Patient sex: M
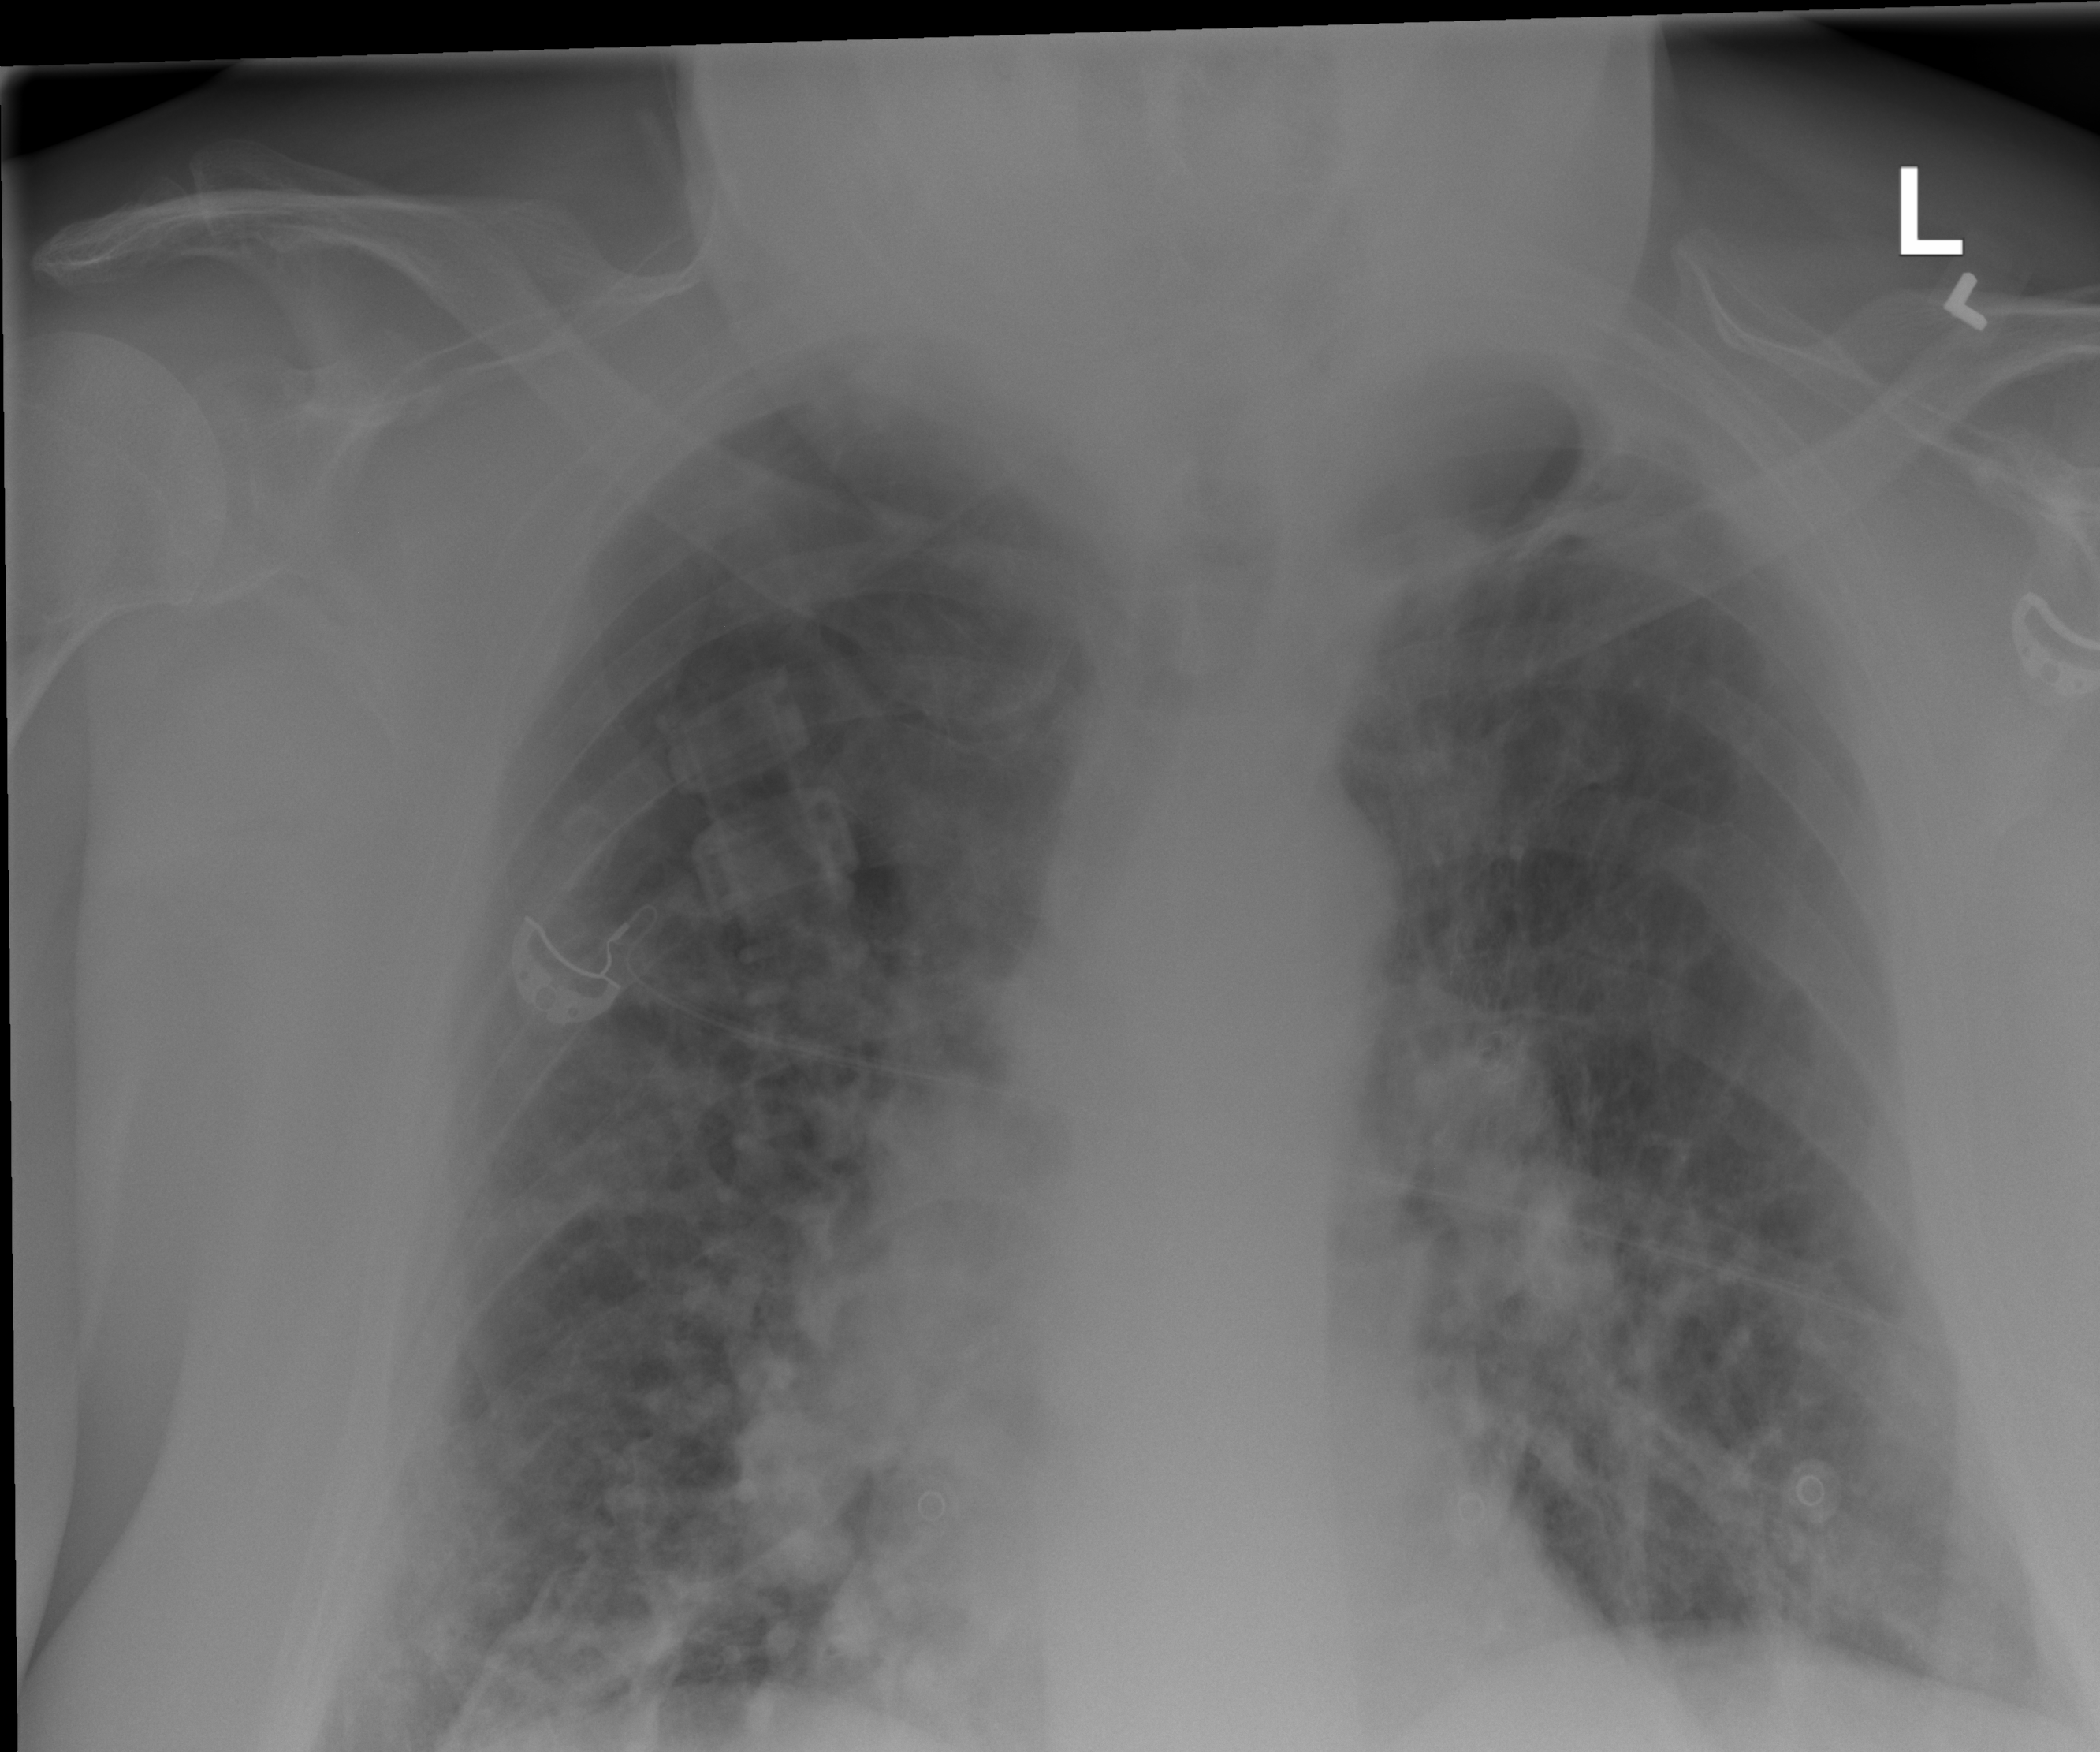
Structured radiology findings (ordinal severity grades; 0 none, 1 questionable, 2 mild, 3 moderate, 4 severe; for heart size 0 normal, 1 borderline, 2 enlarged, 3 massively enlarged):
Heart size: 0
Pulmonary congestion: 0
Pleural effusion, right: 0
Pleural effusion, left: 0
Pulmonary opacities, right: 2
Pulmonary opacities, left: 2
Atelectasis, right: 0
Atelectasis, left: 0